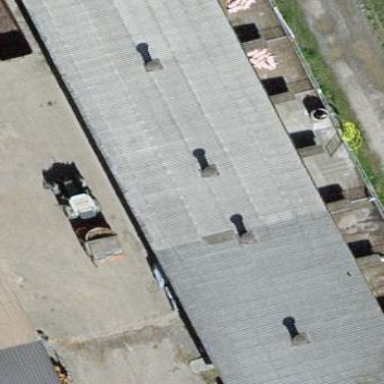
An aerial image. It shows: Stable.